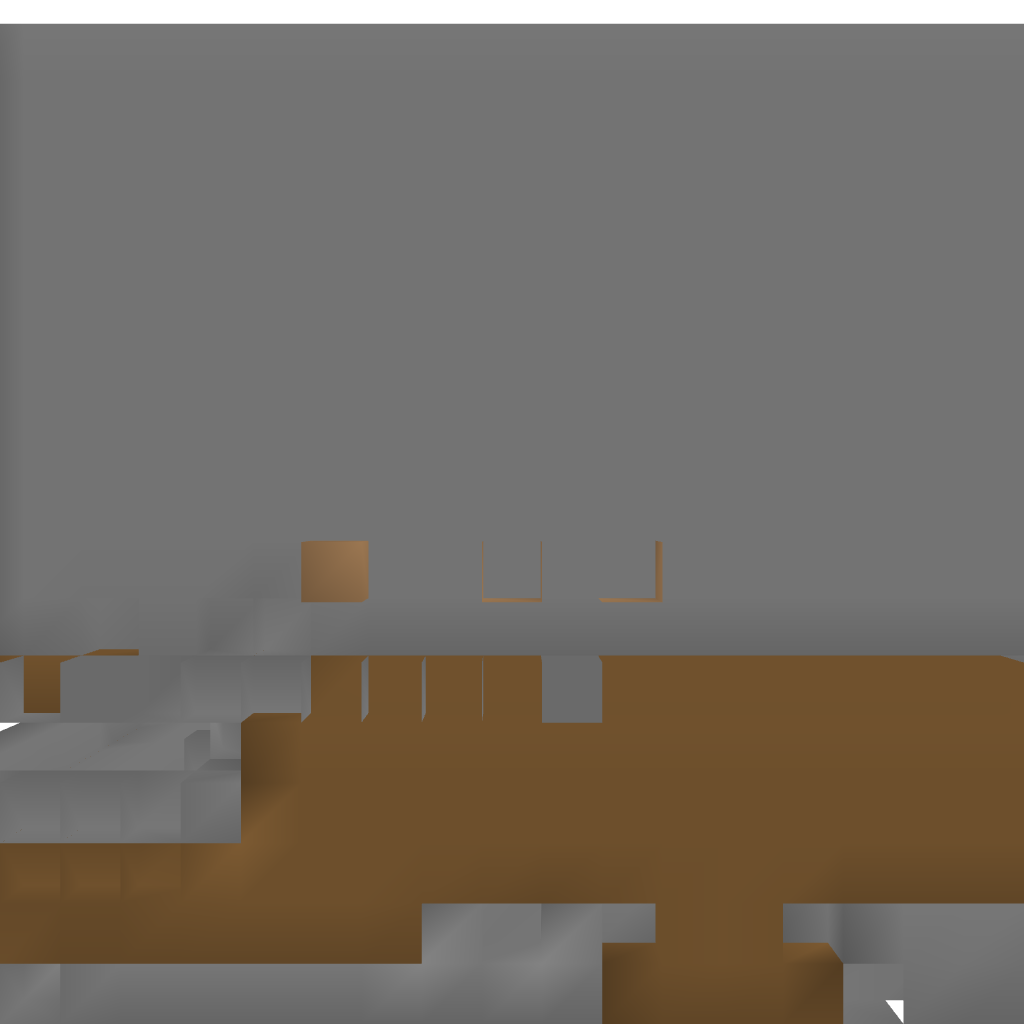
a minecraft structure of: Redstone Powered Shop. bad low quality